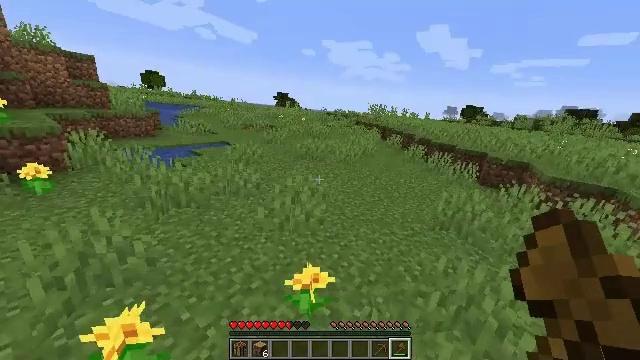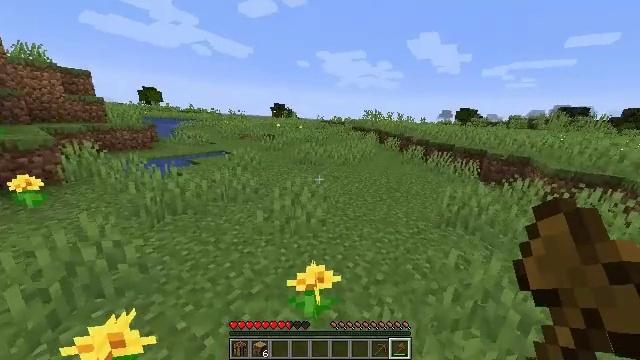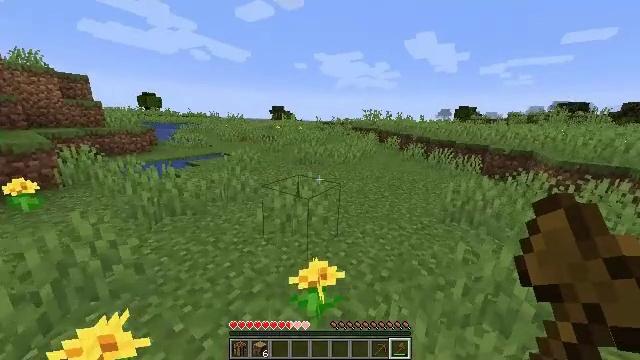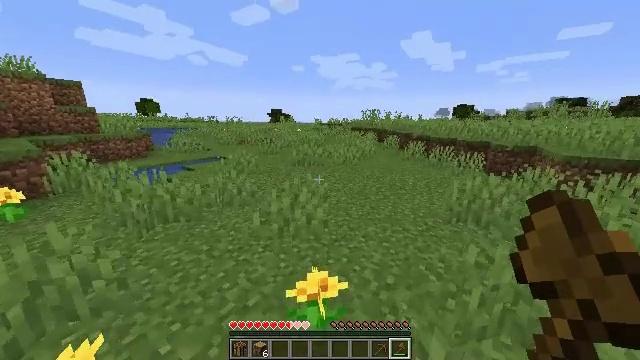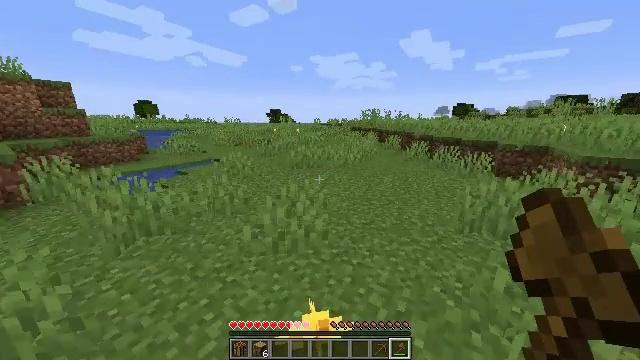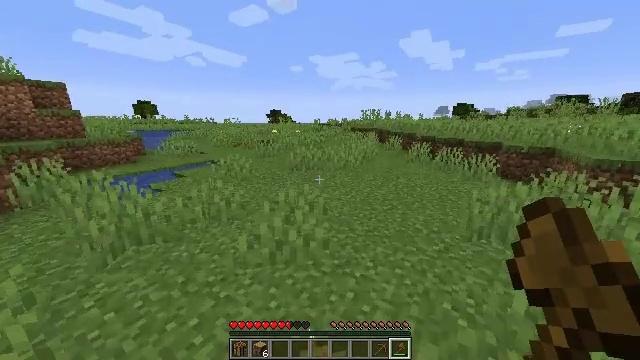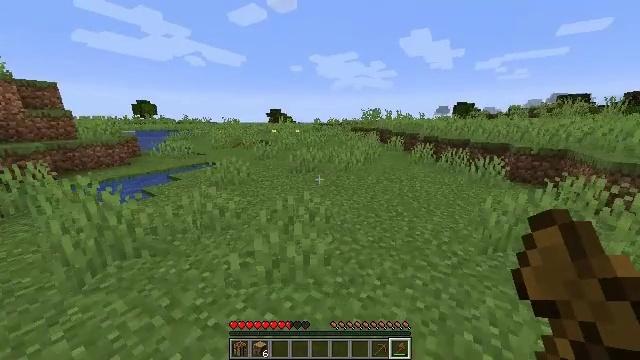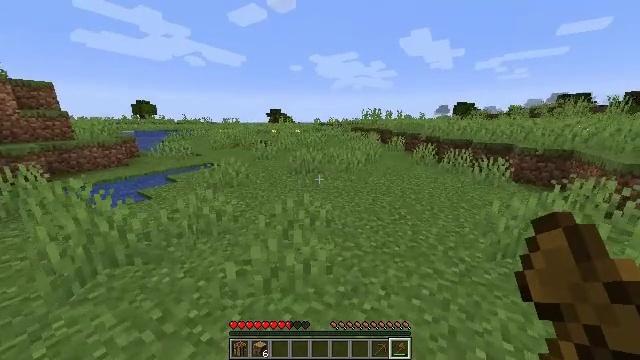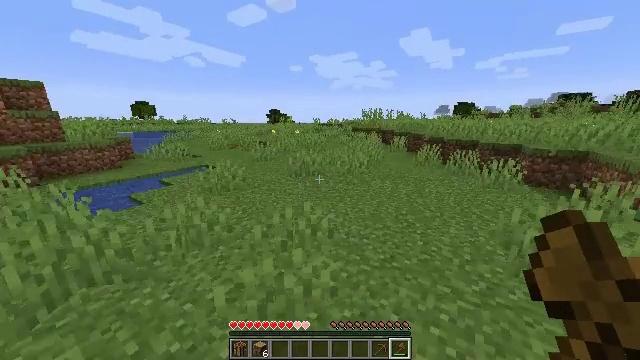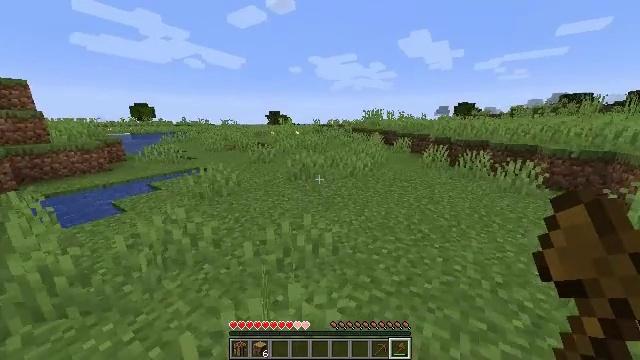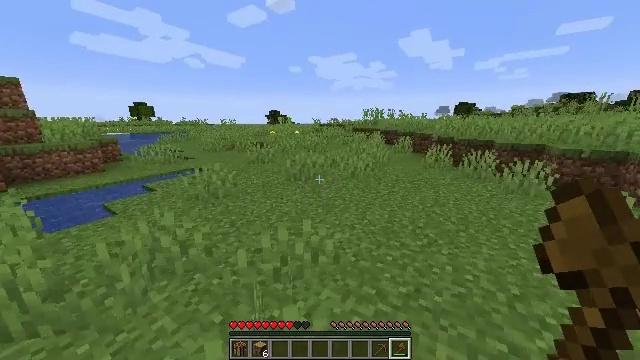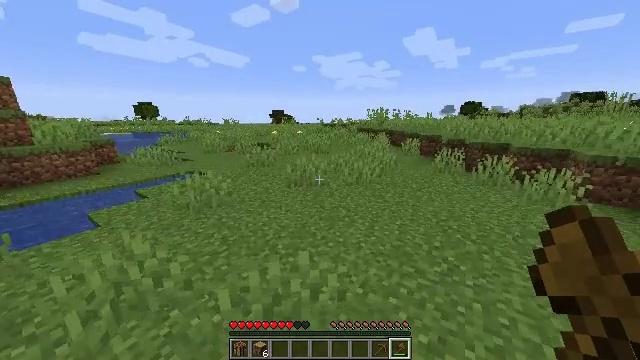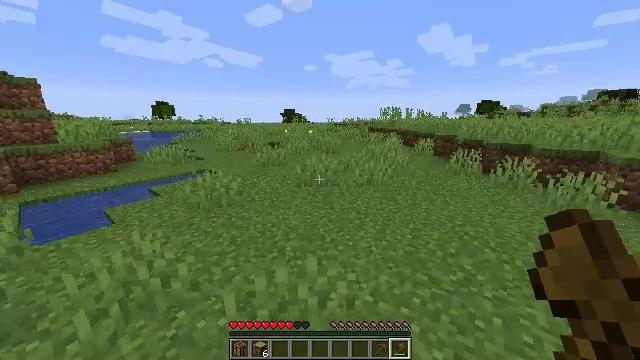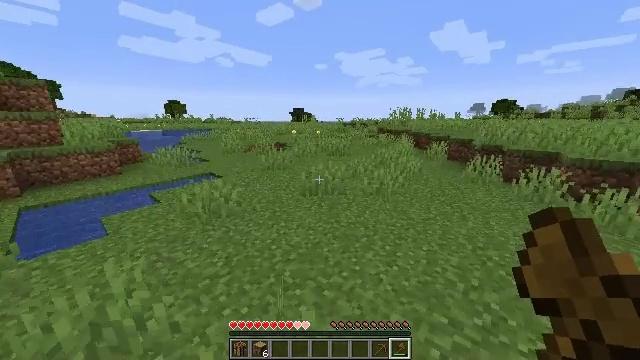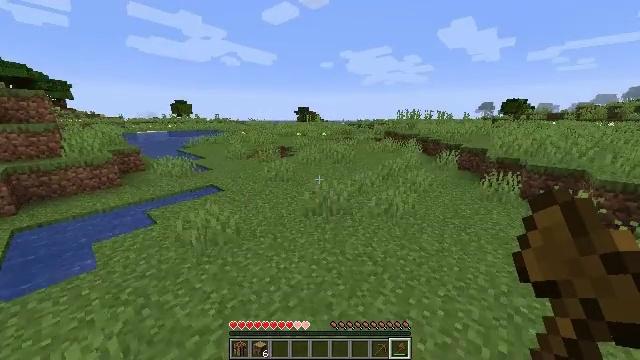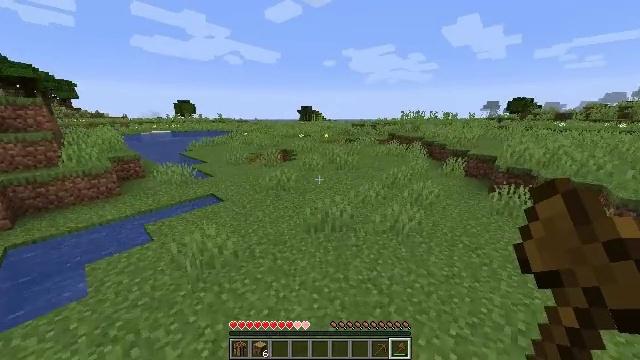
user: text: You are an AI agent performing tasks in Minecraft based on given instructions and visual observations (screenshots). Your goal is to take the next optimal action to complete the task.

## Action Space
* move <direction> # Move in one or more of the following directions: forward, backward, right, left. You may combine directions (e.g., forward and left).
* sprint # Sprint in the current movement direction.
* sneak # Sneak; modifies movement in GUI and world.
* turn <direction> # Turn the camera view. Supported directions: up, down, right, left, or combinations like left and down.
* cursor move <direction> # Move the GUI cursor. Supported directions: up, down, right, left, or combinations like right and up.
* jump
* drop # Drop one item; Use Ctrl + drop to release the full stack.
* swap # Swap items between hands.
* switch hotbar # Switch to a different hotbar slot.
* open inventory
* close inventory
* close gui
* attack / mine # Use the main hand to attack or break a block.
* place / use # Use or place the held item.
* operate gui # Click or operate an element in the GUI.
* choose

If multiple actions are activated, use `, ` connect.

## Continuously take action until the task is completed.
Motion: motion action
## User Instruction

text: Gather tall grass by hitting it.
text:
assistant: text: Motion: move forward, turn up
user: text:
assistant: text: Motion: move forward
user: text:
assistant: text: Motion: move forward
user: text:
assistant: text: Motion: move forward
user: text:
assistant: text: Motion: move forward
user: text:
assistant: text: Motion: move forward, sprint
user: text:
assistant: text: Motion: move forward, sprint
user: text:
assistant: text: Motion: move forward, sprint
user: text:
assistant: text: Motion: move forward
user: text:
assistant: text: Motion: move forward
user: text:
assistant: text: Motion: move forward
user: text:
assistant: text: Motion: move forward, turn left
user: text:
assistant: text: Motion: move forward, turn left, jump
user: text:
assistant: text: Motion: move forward, turn left, jump
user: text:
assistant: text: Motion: move forward, jump
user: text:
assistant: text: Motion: move forward, turn left, jump
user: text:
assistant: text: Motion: move forward, turn left and down, jump
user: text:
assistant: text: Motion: move forward, turn left and down, jump
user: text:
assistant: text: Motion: move forward, turn left and down, jump
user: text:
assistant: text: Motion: move forward, turn left and down, jump
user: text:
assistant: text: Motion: move forward, turn left, jump
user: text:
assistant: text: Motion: move forward, turn left, jump
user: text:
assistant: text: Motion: move forward, jump
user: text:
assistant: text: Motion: move forward, sprint, jump
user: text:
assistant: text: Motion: move forward, sprint, jump
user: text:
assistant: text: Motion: move forward, sprint, jump
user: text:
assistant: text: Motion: move forward, sprint, jump
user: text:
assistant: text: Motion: move forward, jump
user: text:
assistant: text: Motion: move forward, jump
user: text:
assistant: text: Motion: move forward, turn right, jump